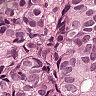
Metastatic tissue present: yes